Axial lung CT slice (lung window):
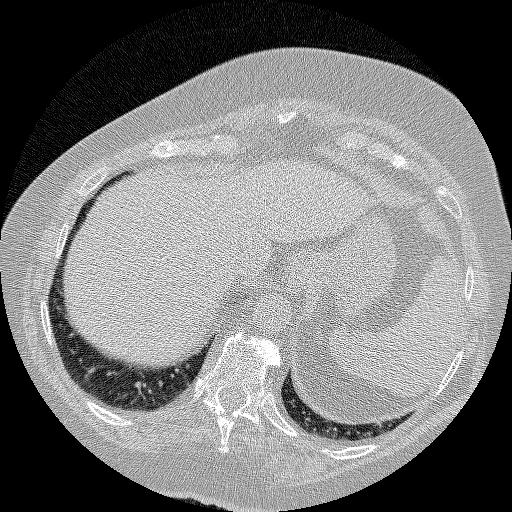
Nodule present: no